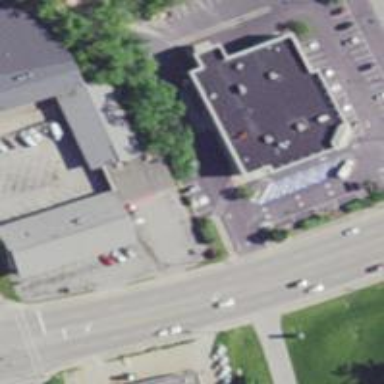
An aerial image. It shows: Pharmacy building providing healthcare services.